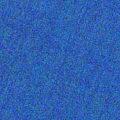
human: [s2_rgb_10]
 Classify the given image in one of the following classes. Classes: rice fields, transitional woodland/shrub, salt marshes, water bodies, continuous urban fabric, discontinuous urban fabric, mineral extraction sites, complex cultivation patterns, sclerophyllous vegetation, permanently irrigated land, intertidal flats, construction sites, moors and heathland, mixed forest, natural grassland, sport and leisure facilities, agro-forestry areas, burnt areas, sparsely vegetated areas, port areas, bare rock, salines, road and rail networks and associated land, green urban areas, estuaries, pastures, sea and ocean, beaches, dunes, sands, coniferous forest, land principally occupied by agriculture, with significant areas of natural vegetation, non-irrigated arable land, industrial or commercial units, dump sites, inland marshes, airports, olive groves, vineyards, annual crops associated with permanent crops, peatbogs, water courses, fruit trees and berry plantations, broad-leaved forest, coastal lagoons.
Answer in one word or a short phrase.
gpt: sea and ocean